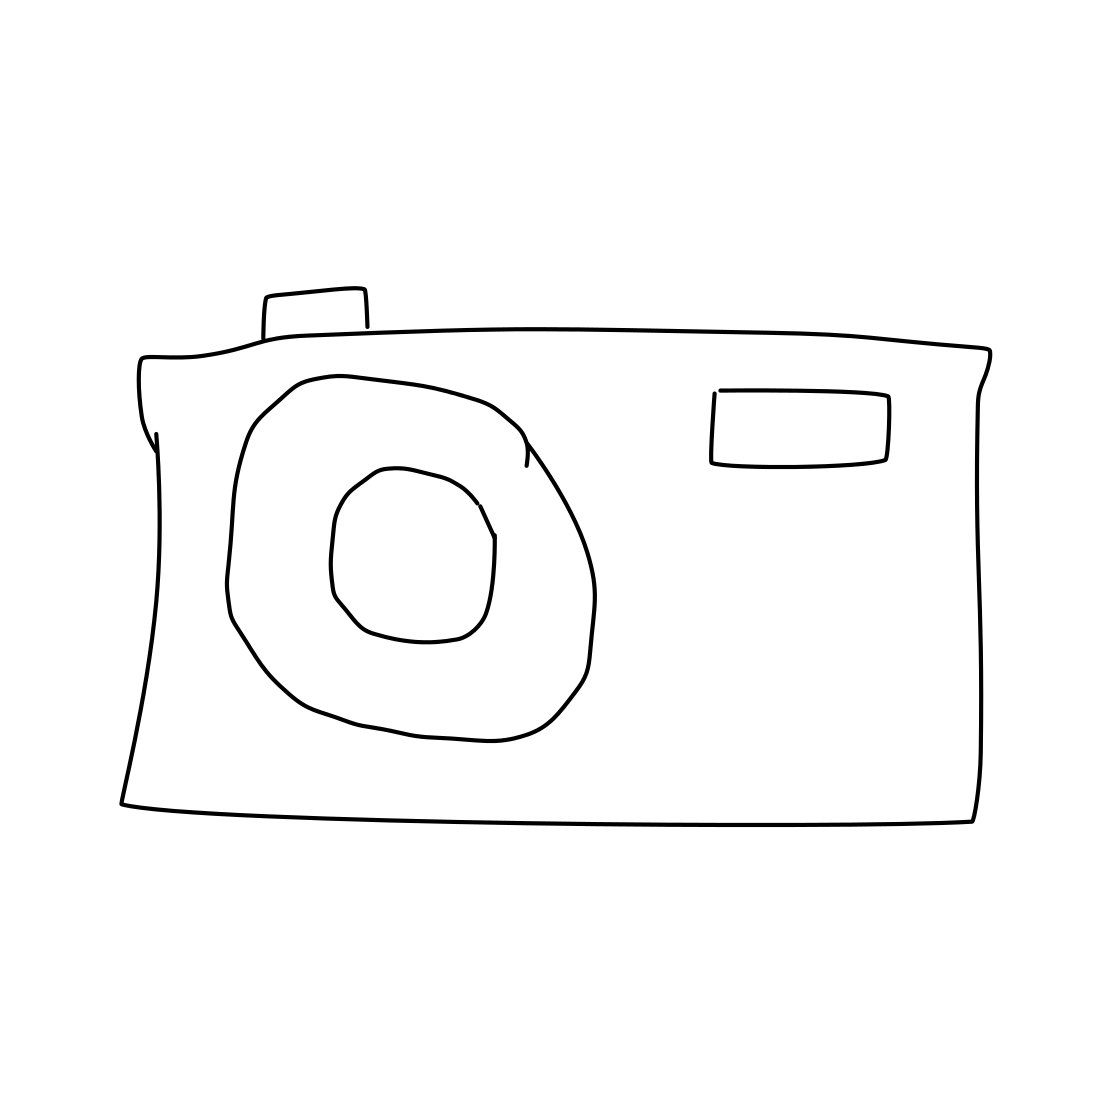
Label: camera